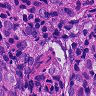
Metastatic tissue present: yes